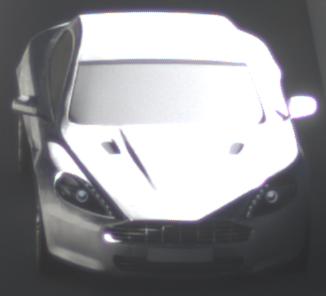
Make: Aston Martin
Model: Rapide
Detailed model: Rapide
Model produced from: 2010/03
Model produced until: 2013/07
Doors: 5
Color: white
Road condition: dry road
Daytime: morning or afternoon
Contrast: high contrast